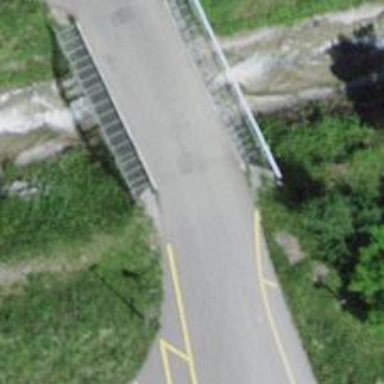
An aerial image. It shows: Residential road with bridge.